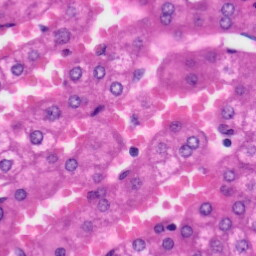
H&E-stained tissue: Liver